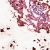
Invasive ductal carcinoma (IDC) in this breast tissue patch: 0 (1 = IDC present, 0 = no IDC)